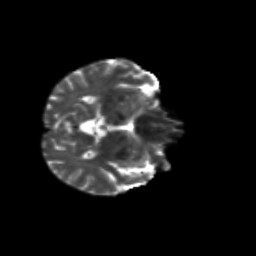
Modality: T2w
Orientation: axial
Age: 54
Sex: male
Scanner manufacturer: siemens
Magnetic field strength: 3 T
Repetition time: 4.71 s
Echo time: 0.0906 s